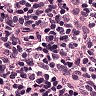
Metastatic tissue present: no